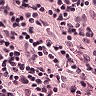
Metastatic tissue present: no